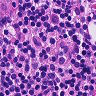
Metastatic tissue present: no